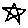
Label: star